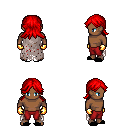
a pixel art fantasy rpg character, male body template, human, dark skin, gray tattered cape, red pants, red loose hair, gold gloves, black slippers, four views (front, back, left, right), 2x2 character sprite sheet, small pixel art, hard edges, no anti-aliasing